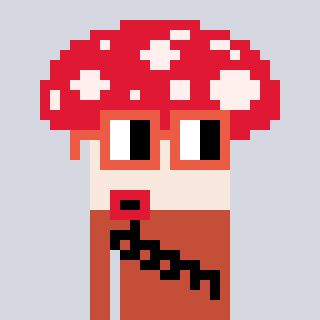
a pixel art character with square orange glasses, a mushroom-shaped head and a rust-colored body on a cool background